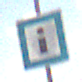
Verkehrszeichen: Informationsstelle
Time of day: Midday
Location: Outdoor (Nature)
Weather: PartlyCloudy
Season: NotSpecified
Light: Natural